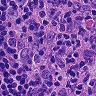
Metastatic tissue present: no